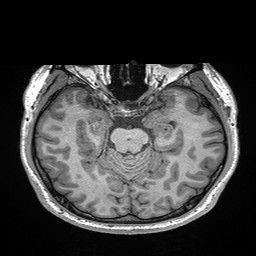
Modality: T1w
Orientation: coronal
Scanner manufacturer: siemens
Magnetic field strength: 3 T
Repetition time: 2.3 s
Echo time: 0.00298 s